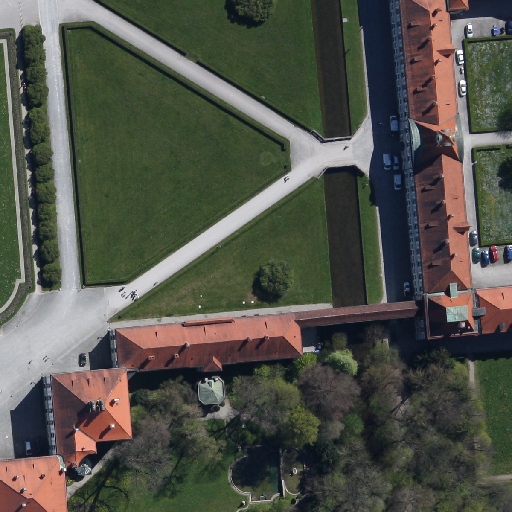
Referring expression: light-duty vehicle